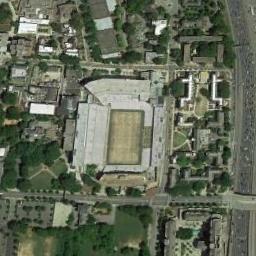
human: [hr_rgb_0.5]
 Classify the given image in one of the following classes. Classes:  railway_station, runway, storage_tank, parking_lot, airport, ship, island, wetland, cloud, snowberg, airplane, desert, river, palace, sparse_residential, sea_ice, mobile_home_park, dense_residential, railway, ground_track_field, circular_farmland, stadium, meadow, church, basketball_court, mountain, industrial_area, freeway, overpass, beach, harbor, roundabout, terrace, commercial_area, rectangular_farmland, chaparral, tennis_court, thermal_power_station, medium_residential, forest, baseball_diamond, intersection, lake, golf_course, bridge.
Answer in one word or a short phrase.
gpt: stadium